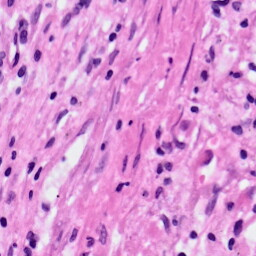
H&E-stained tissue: Lung